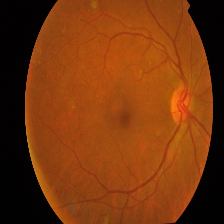
Diabetic retinopathy grade: Proliferative DR